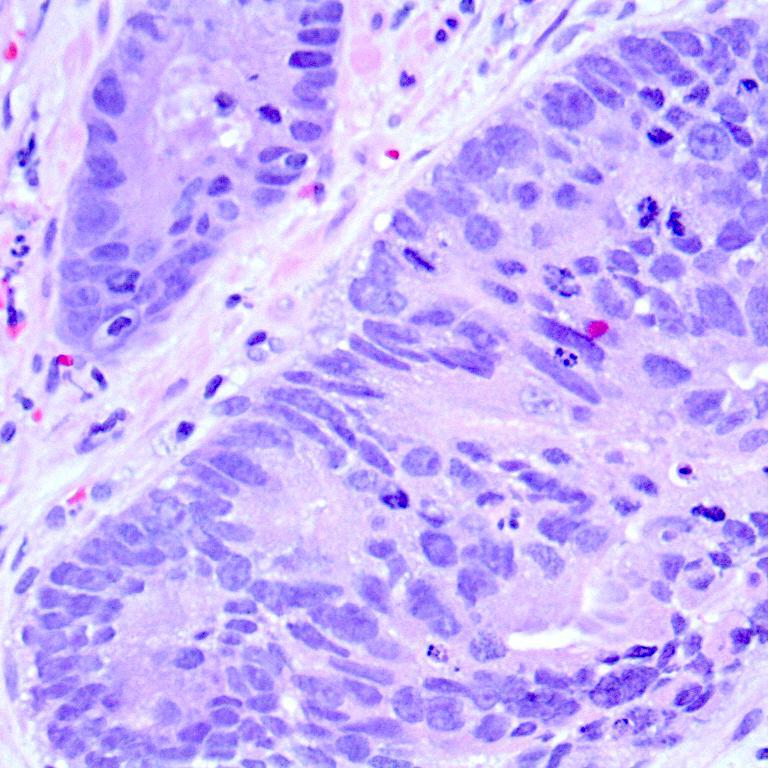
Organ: colon
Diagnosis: adenocarcinomas